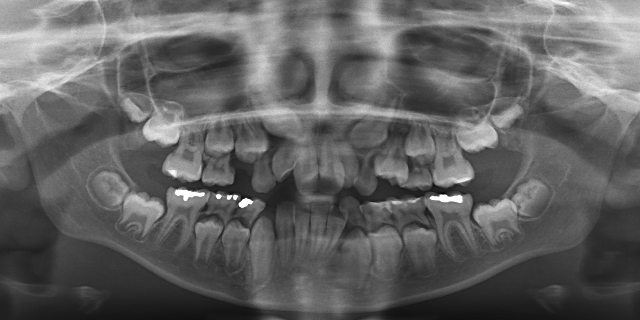
adult